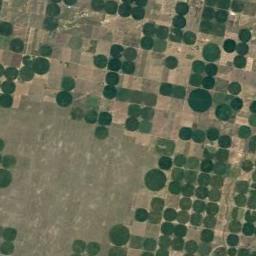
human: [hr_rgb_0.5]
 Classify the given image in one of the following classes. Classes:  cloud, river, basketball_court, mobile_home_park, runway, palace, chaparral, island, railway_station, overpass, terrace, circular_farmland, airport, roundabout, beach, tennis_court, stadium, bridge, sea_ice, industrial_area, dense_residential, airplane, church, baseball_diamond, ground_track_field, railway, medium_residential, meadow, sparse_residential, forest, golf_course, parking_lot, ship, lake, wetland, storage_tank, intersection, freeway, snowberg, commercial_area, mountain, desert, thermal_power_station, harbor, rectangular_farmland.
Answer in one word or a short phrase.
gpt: circular_farmland